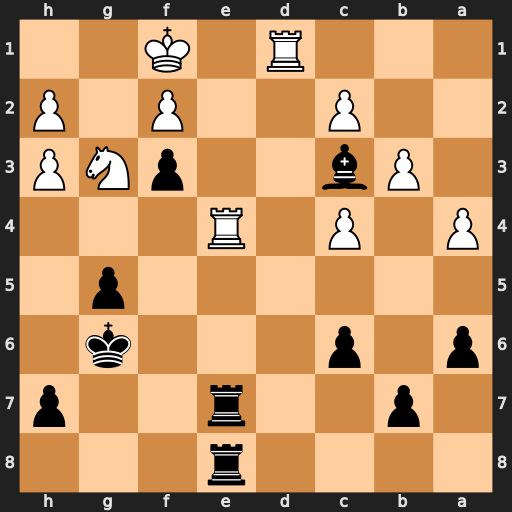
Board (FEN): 4r3/1p2r2p/p1p3k1/6p1/P1P1R3/1Pb2pNP/2P2P1P/3R1K2
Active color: b
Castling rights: -
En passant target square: -
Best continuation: Rxe4 Nxe4 Rxe4